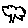
Label: tree